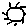
Label: sun